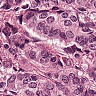
Metastatic tissue present: yes